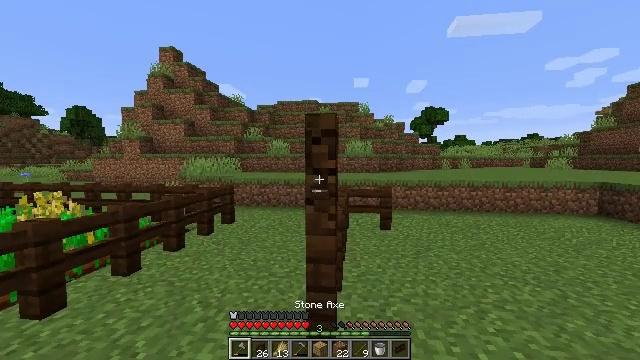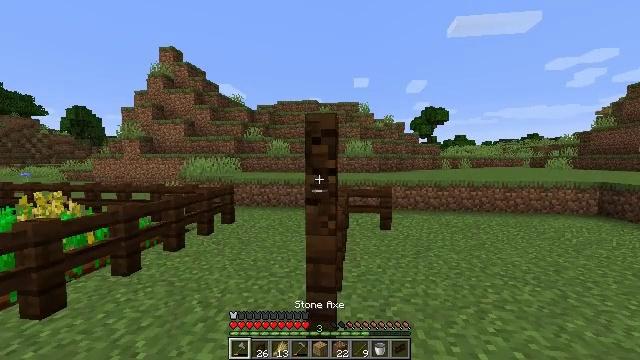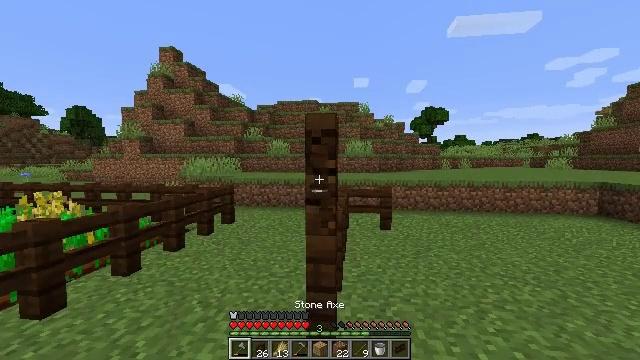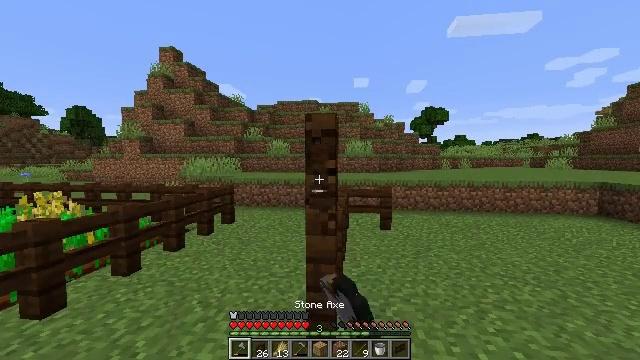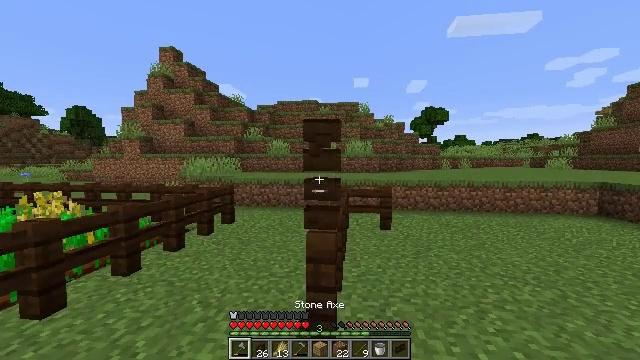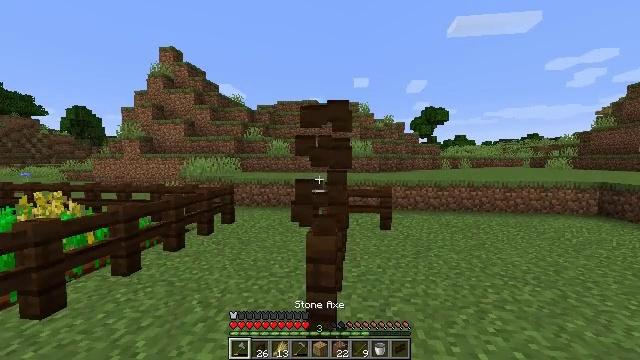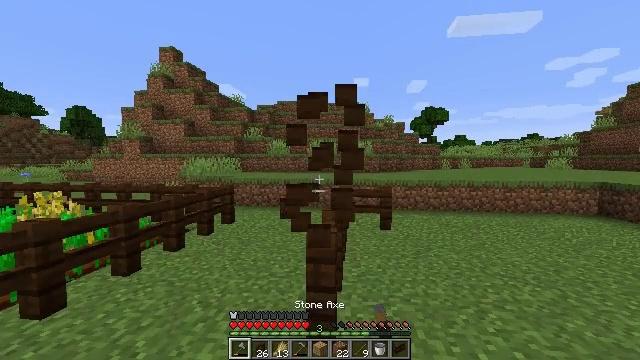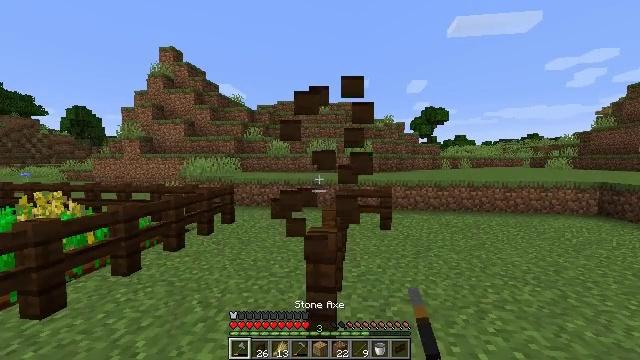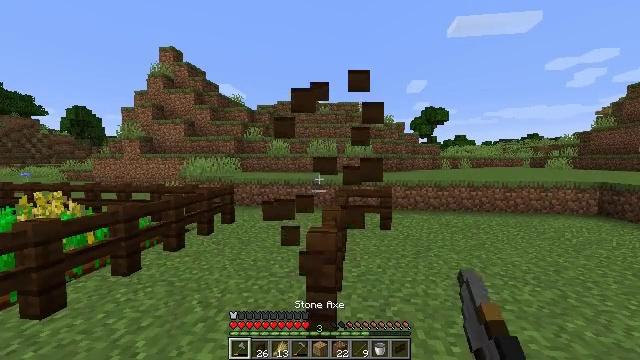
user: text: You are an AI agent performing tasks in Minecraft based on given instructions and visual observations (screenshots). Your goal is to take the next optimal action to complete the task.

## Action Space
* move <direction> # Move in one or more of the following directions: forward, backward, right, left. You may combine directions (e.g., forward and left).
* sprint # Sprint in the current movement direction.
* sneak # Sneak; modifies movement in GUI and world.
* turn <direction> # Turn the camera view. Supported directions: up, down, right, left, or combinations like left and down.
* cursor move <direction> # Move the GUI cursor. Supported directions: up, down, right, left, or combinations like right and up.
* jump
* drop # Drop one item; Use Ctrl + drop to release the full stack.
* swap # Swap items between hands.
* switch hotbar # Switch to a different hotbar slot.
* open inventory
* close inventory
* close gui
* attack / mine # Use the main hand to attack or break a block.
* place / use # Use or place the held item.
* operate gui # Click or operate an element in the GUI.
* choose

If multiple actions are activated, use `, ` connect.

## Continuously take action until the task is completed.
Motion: motion action
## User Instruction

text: Gather materials from the dark oak fence.
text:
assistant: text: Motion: attack / mine
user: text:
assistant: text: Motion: attack / mine
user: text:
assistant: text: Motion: attack / mine
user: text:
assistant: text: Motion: attack / mine
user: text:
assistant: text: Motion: attack / mine
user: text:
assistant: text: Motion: attack / mine
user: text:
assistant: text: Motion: attack / mine
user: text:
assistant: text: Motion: no_op
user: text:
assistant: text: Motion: no_op